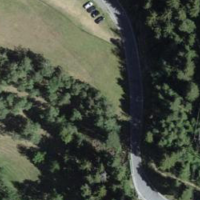
EUNIS habitat code: 23
Species observed at this site:
Vanessa cardui
Oedipoda caerulescens
Hipparchia semele